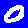
Digit: 0